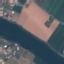
Land use / land cover class: River